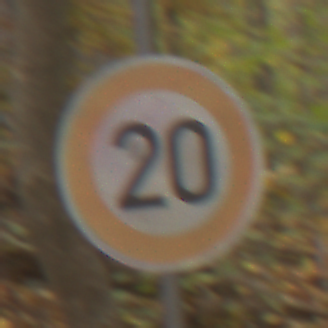
Verkehrszeichen: Geschwindigkeit20
Umgebung: Outdoor, Nature
Tageszeit: MorningAfternoon
Wetter: Overcast
Licht: Natural
Jahreszeit: Autumn
Kontrast: LowContrast